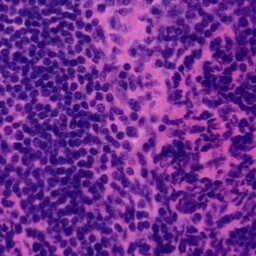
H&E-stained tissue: Tonsil